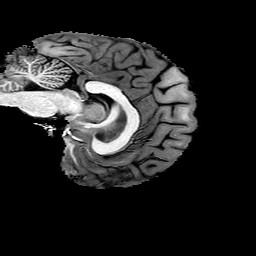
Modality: T1w
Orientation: sagittal
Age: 31
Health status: healthy
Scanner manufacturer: philips
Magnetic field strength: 3 T
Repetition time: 0.007855 s
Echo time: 0.003618 s